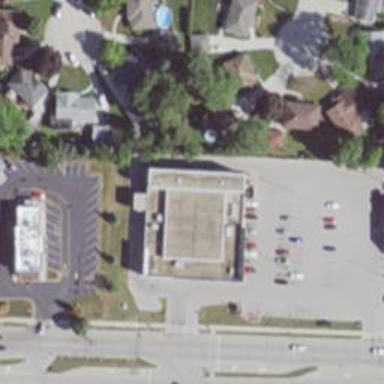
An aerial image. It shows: Pharmacy providing healthcare services.